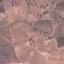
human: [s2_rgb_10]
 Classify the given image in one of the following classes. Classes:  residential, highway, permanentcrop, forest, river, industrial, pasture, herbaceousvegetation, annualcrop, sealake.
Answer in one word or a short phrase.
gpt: HerbaceousVegetation